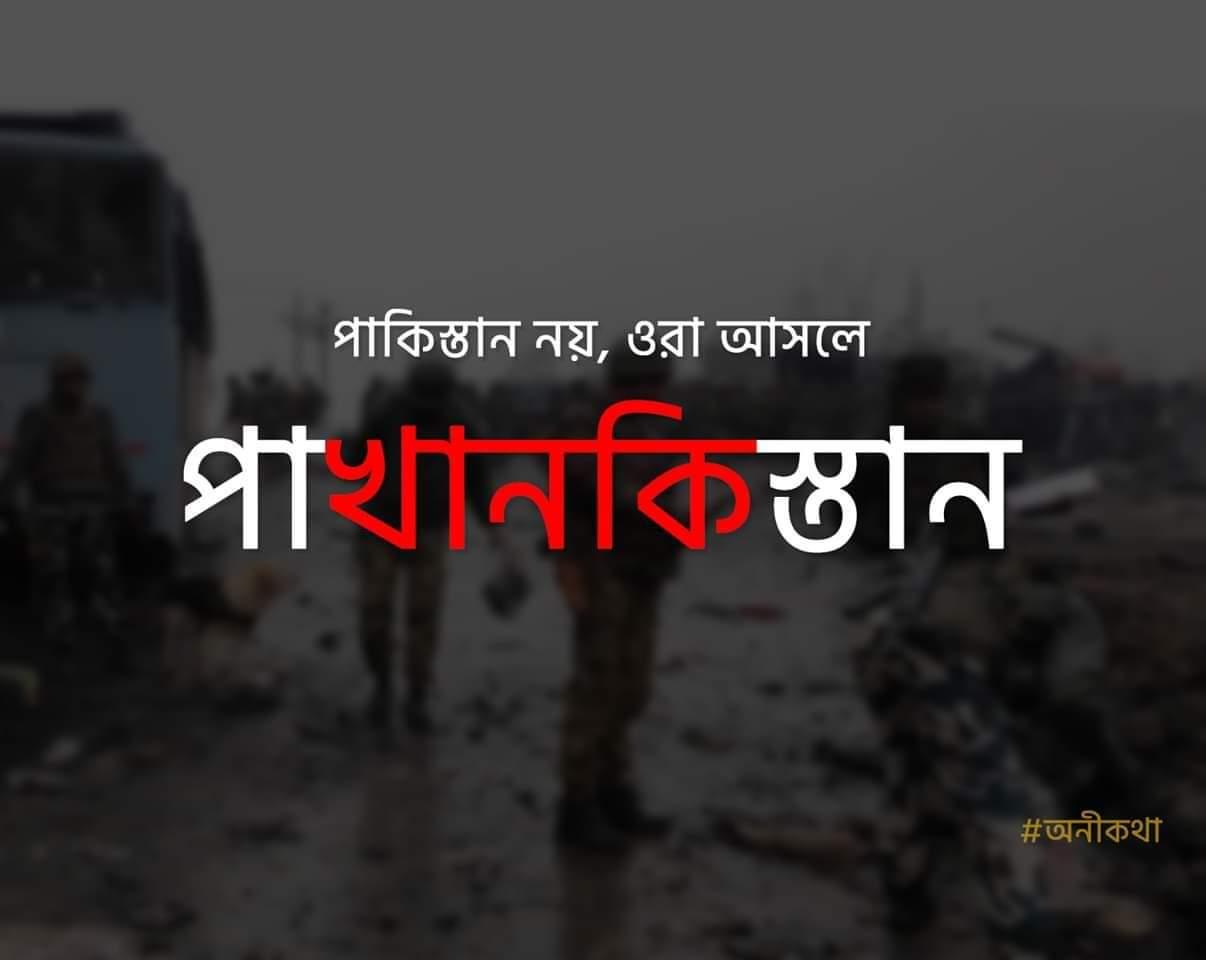
Text: পাকিস্তান নয়, ওরা আসলে পাখানকিস্তান।
Label: Hate
Hate category: Political
Targeted group: Organization